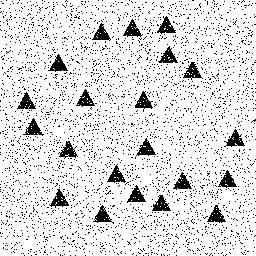
Squares: 0
Triangles: 21
Stars: 0
Total shapes: 21